Interaction volume radius: 10 \u00c5
Interaction volume height: 15 \u00c5
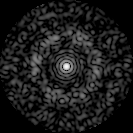
Disorder parameter: 0.8159